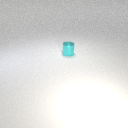
small cyan metal cylinder